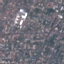
Land use / land cover: Residential